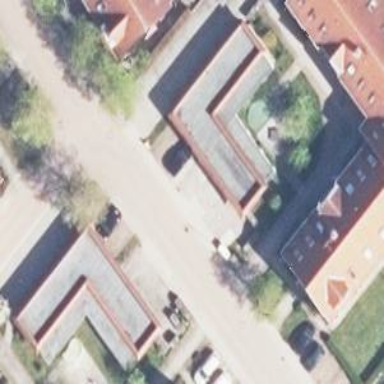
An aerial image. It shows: Garage.